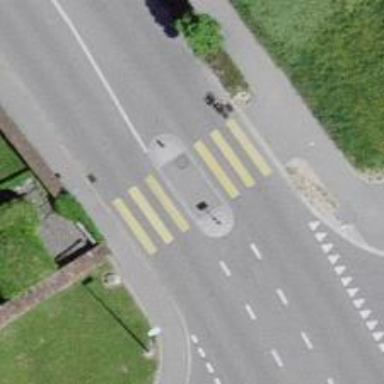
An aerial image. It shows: Marked road crossing with pedestrian island.